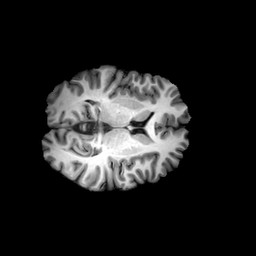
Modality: T1w
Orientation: axial
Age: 22
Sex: female
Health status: ill